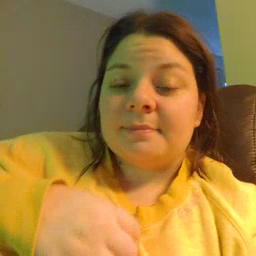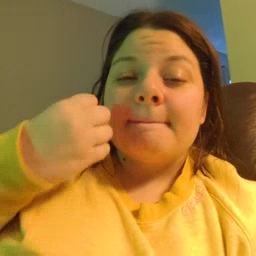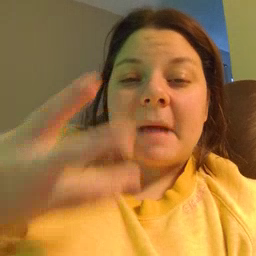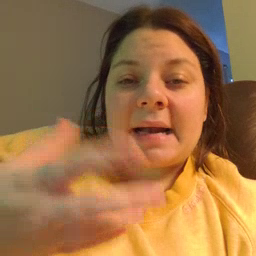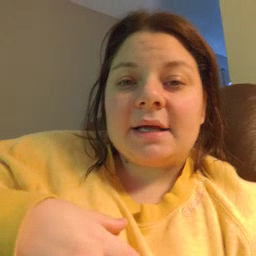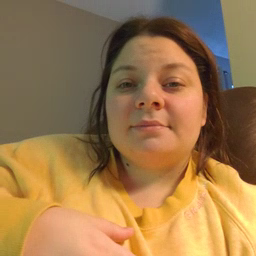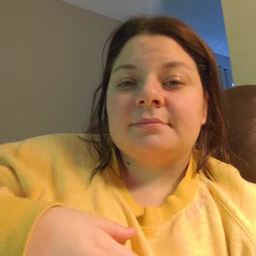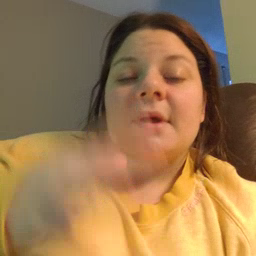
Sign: many